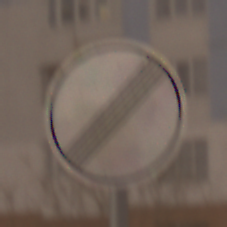
Verkehrszeichen: EndeSaemtlicherBegrenzungen
Umgebung: Outdoor, Urban
Tageszeit: Night
Wetter: Overcast
Licht: Artificial
Jahreszeit: Winter
Kontrast: MediumContrast